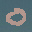
Label: 0